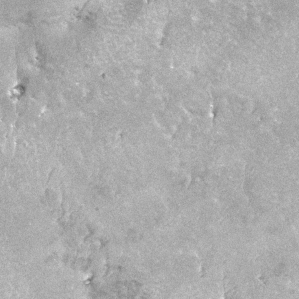
Label: frost